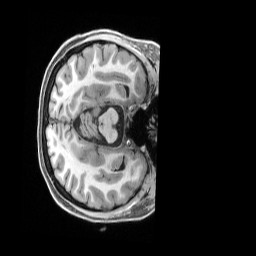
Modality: T1w
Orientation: axial
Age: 26
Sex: female
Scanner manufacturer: siemens
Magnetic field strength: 3 T
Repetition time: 2.5 s
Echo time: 0.00296 s